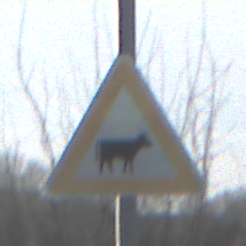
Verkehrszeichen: ViehtriebLinks
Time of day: MorningAfternoon
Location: Outdoor (Nature)
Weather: PartlyCloudy
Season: NotSpecified
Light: Natural